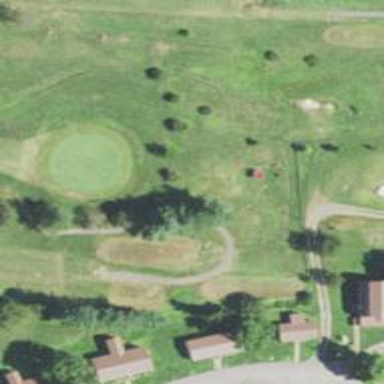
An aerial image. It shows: Golf cartpath that is also road path.